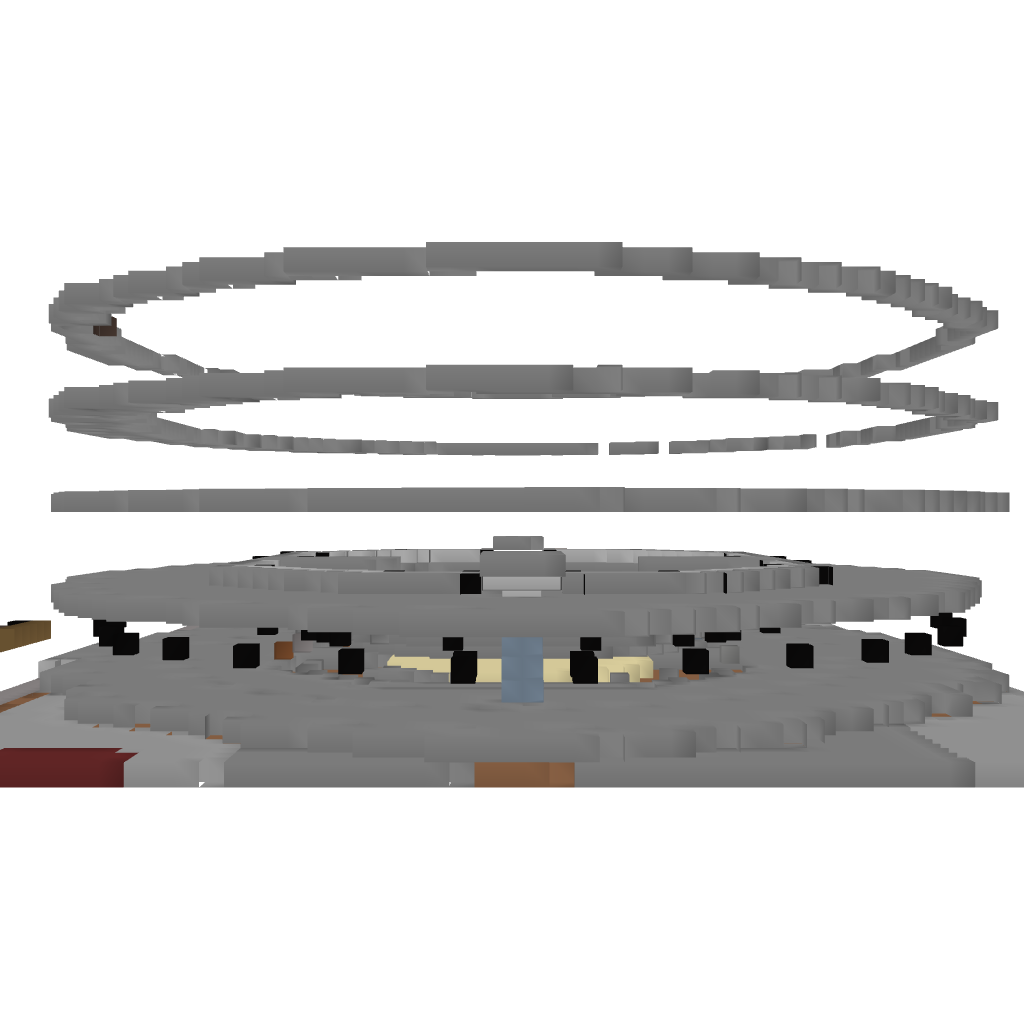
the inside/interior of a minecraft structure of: Coliseum